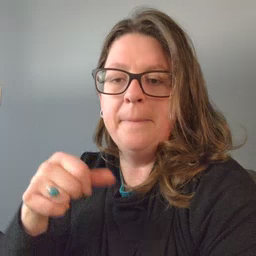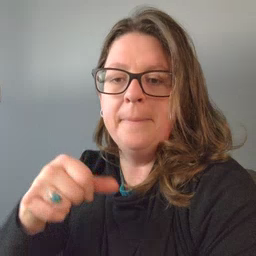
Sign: puzzle